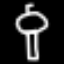
Label: mushroom